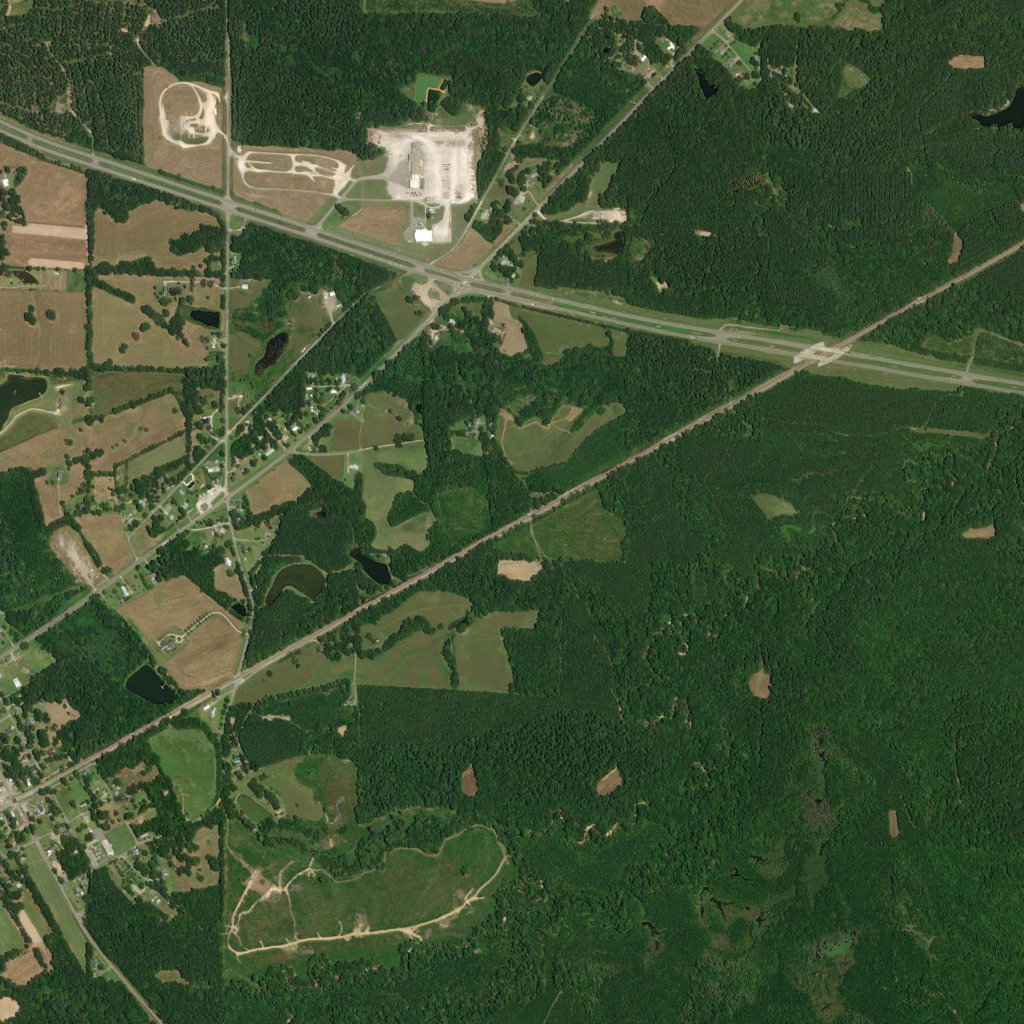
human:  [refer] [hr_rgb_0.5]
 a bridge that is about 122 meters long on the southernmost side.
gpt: <box>[[77, 34, 81, 35, 0]]</box>